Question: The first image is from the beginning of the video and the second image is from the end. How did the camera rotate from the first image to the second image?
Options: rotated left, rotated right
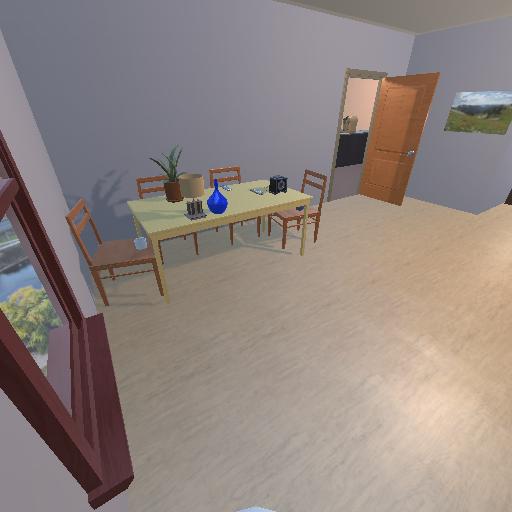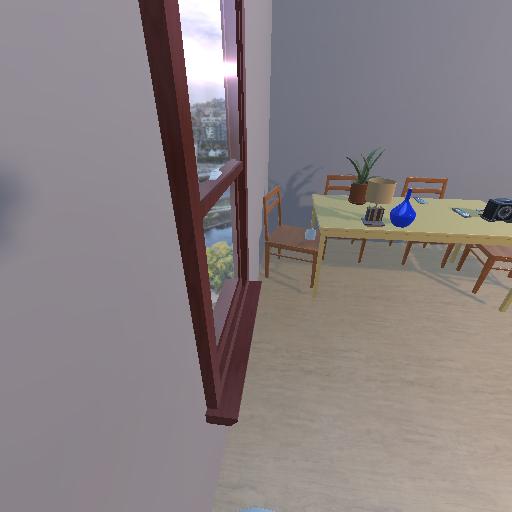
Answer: rotated left